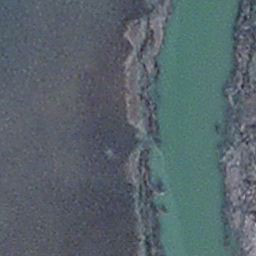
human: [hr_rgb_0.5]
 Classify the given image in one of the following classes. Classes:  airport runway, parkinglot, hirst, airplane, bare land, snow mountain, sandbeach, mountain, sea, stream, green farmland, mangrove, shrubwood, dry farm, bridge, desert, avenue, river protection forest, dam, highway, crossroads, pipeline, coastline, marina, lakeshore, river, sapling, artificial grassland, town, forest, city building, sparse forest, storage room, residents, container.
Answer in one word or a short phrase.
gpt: stream